Question: I have macro which copy cells to below's cells.
'''
Sub CopyRows2()
Dim LastRow As Long
With Worksheets("Ready to upload") ' <-- here should be the Sheet's name
LastRow = .Cells(.Rows.Count, "AD").End(xlUp).Row ' last row in column C
For i = 2 To LastRow
If Range("AD" & i) > "" And Range("AD" & i + 1) = "" Then
Range("AD" & i).Copy
Range("AD" & i + 1).PasteSpecial xlPasteValues
Application.CutCopyMode = False
Else
End If
Next
End With
ActiveWindow.ScrollRow = 1 'scrolling the screen to the top
End Sub
'''
It works fine, until it will found '#N/A', then it will give me an error msg: . In that case, I would like to skip it and then continue in copy rows.
[
Could you advise me, how to do that, please?
Many thanks!
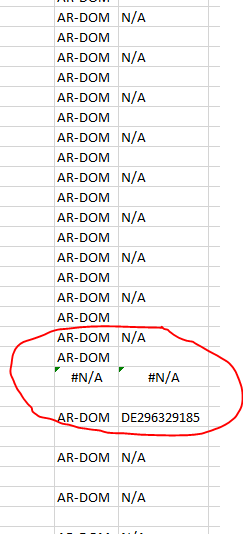
Answer: The easiest way is to embed 'On Error Resume Next' in your code. Then it will work.
---
If you want to be one step more professional, then you can use something like this:
'''
Sub CopyRows2()
Dim LastRow As Long
On Error Resume Next
'your code
If Err.Number = 13 Then Err.Clear
On Error GoTo 0
End Sub
'''
It will disregard error '13', but it will tell you if there are other errors, which is quite useful.
---
Check for error like this:
'''
If Not IsError(Range("AD" & i)) And Not IsError(Range("AD" & i + 1)) Then
'embed the code here
End If
'''